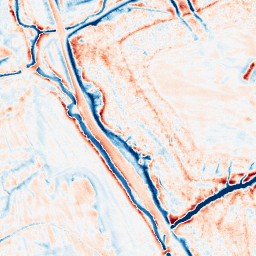
Category: edge_preserving
Decomposition family: guided
Decomposition parameters: radius: 4
eps: 0.01
Upsampling method: bicubic
Upsampling parameters: scale: 8
Upsampling scale: 8